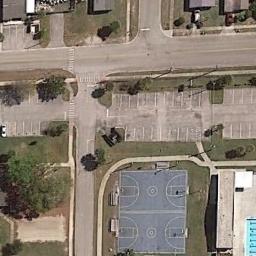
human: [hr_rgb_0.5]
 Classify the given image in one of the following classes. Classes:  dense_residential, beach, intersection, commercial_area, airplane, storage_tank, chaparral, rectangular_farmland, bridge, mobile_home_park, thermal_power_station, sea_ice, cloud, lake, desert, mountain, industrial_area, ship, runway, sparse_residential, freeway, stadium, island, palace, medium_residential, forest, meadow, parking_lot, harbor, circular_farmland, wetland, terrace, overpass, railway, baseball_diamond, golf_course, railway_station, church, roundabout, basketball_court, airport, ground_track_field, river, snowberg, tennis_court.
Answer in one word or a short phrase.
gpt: basketball_court